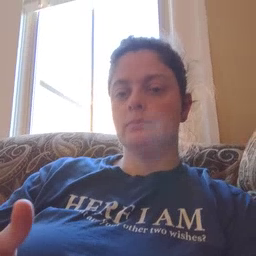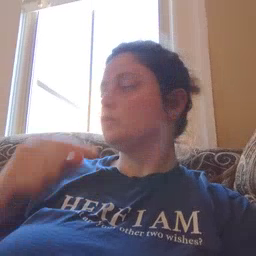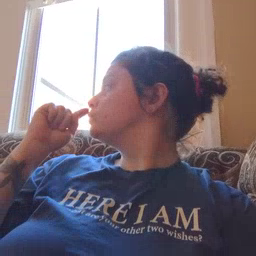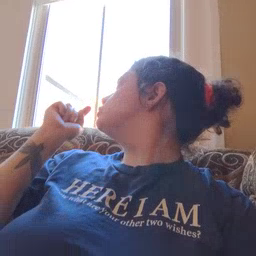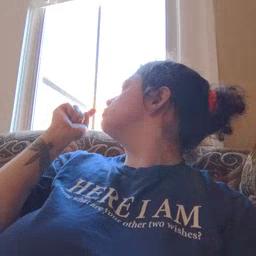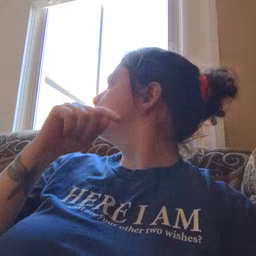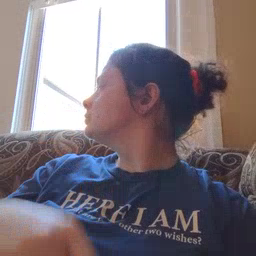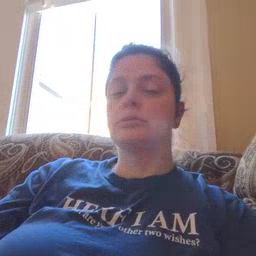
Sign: toothbrush